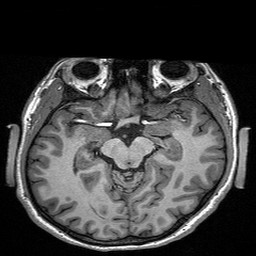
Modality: T1w
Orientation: coronal